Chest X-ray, AP view. Patient: 33 years old, sex M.
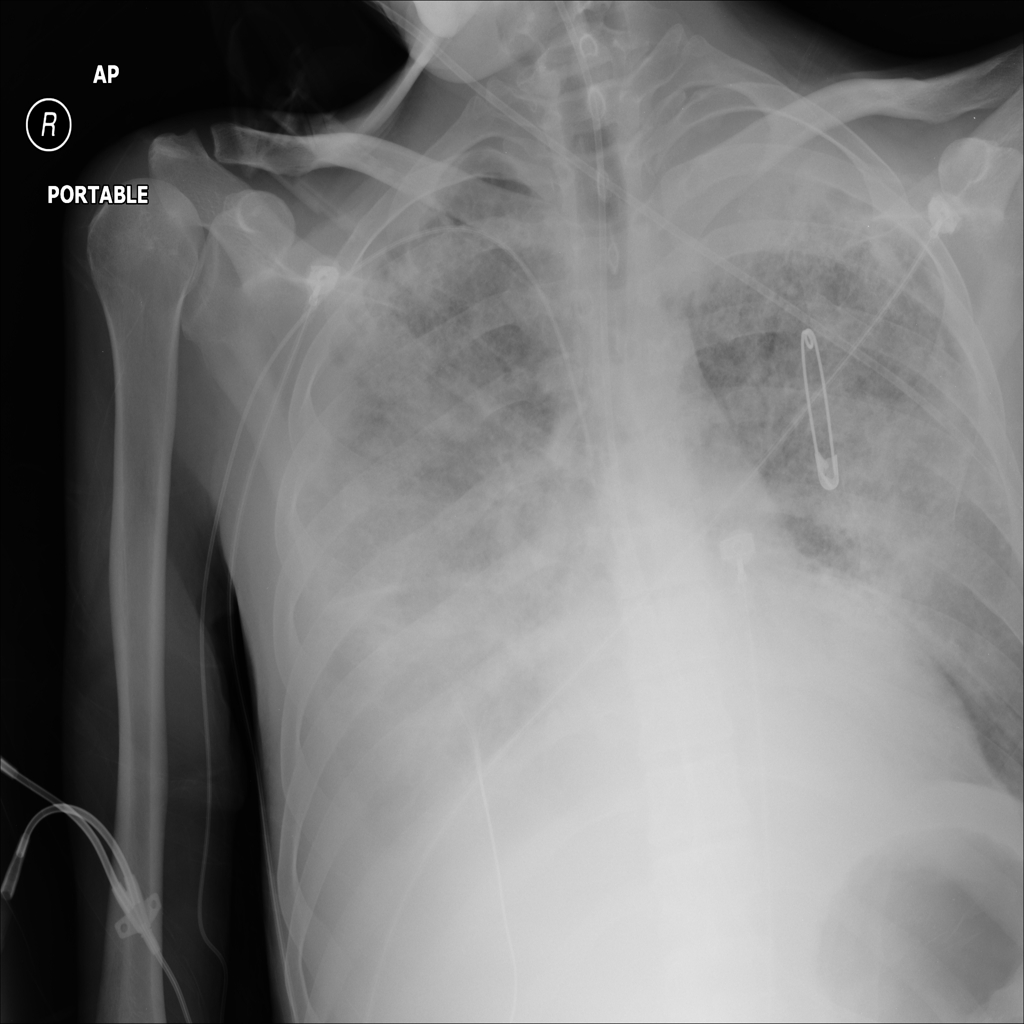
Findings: Effusion